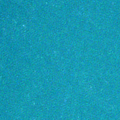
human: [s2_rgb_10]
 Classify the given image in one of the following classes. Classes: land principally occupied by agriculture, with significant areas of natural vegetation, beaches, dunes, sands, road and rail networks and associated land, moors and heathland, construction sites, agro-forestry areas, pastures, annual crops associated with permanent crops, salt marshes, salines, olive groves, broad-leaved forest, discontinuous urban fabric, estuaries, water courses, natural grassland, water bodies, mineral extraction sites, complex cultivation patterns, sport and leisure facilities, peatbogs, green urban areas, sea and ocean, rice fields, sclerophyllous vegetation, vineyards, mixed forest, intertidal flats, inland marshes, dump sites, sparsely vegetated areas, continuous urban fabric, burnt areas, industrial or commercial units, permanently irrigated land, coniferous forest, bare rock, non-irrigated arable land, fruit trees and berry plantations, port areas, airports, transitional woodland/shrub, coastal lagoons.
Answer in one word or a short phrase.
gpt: sea and ocean